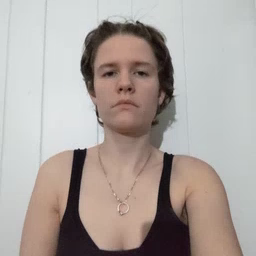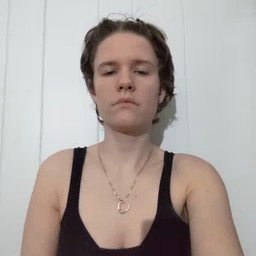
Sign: where